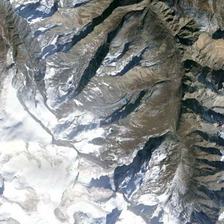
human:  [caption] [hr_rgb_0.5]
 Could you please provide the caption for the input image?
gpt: some white snows cover part of irregular khaki mountain .

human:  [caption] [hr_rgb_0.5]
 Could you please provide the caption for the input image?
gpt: some white snows cover part of irregular khaki mountain .

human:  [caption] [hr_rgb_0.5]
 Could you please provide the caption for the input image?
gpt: some white snows cover part of irregular khaki mountain .

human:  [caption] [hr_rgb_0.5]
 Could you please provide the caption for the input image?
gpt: some white snows cover part of irregular khaki mountain .

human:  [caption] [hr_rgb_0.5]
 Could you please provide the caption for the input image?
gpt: some white snows cover part of irregular khaki mountain .